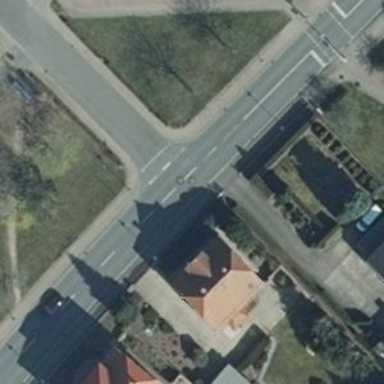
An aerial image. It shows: Primary highway junction.